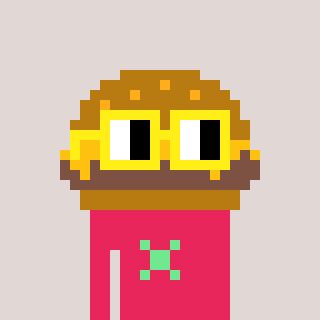
a pixel art character with square yellow glasses, a burger-shaped head and a redpinkish-colored body on a warm background